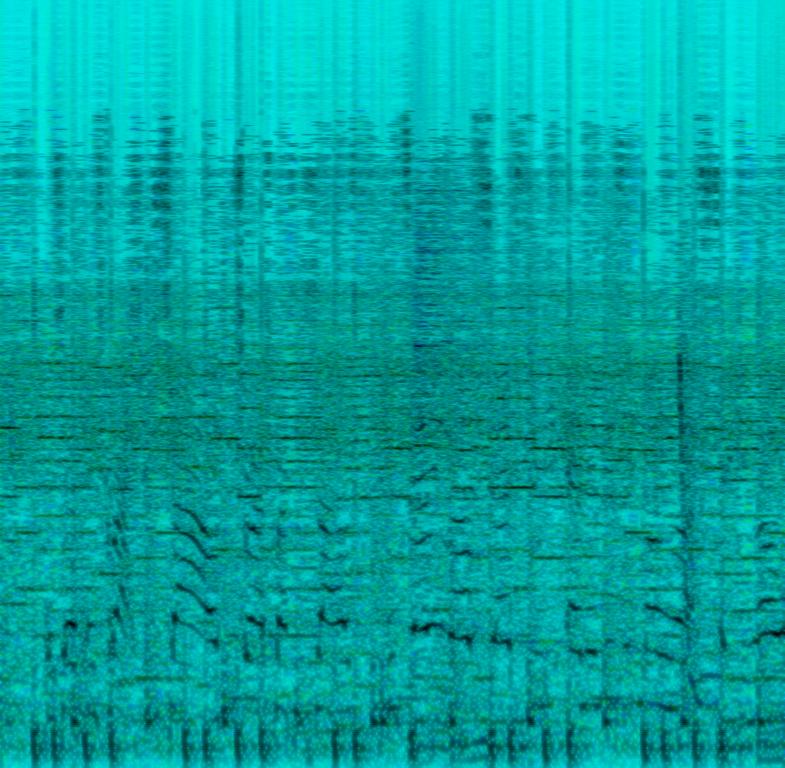
This is the live performance of an indie rock/post-punk piece. There is a male vocalist in the lead. The tune is being played by the electric guitar and the bass guitar while an electronic sound effect that resembles a laser is adding texture. There is a fast and slightly off-tempo acoustic drum beat playing in the rhythmic background. The atmosphere is energetic. The piece could be playing in the soundtrack of a teenage drama TV series.